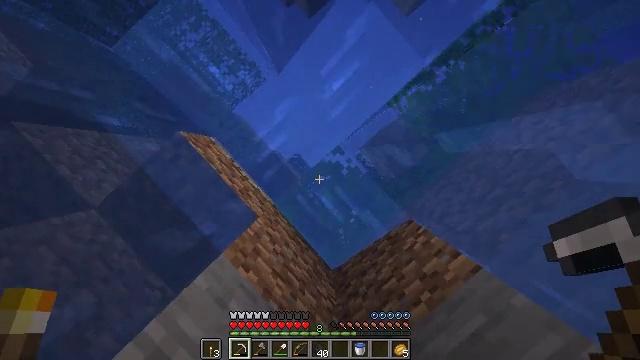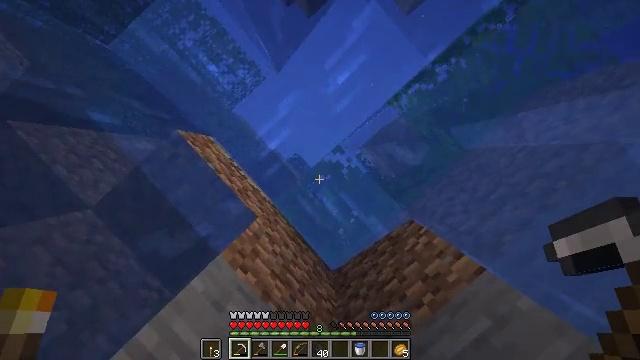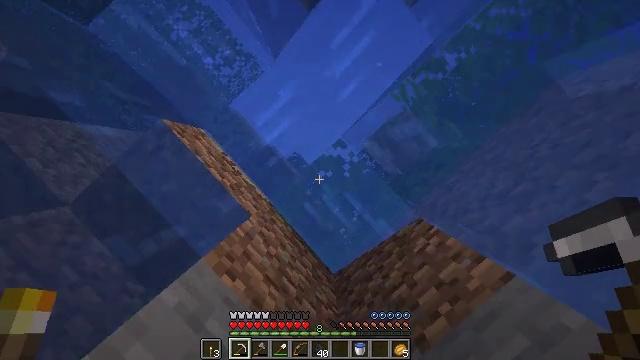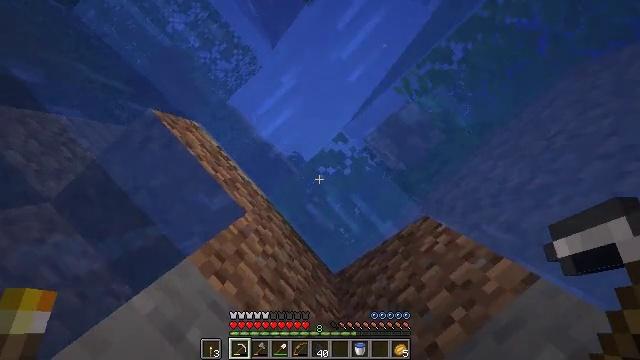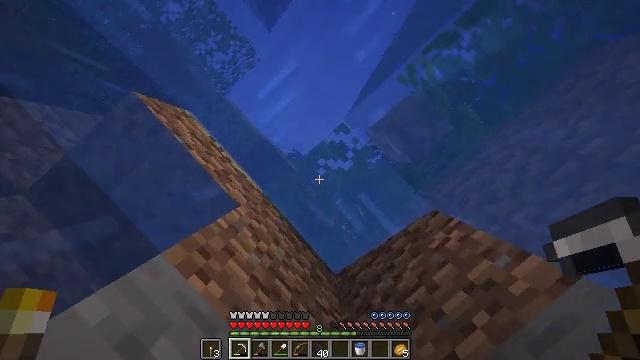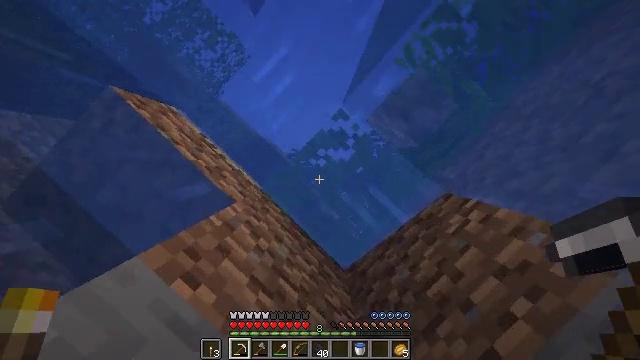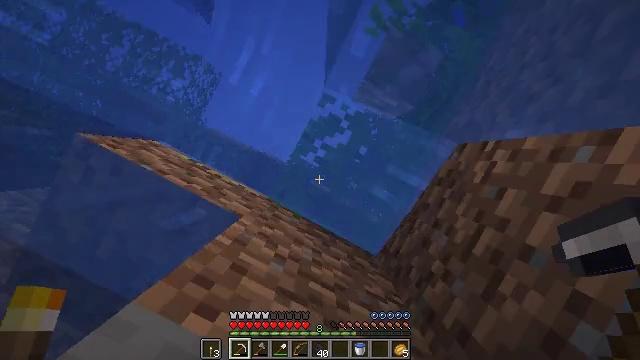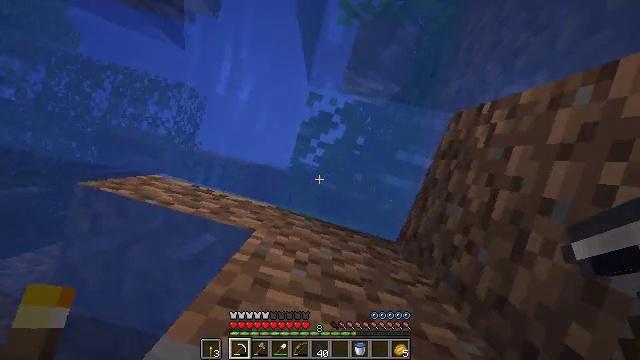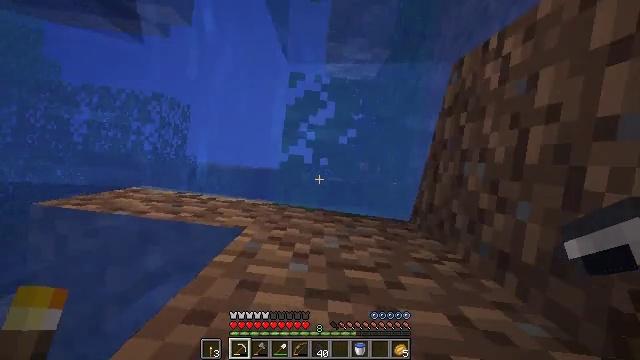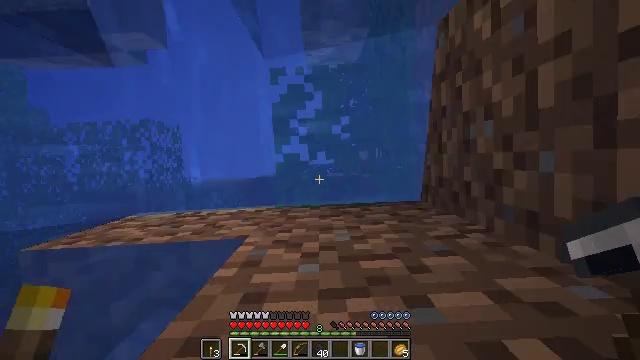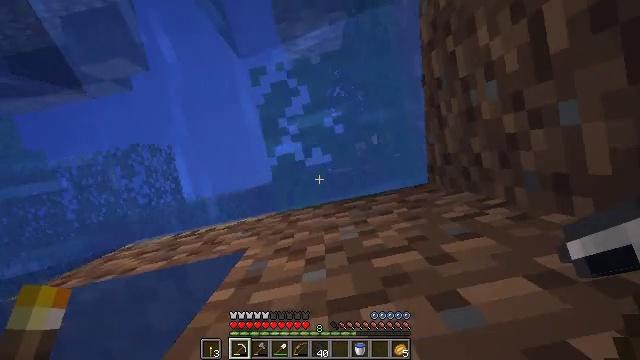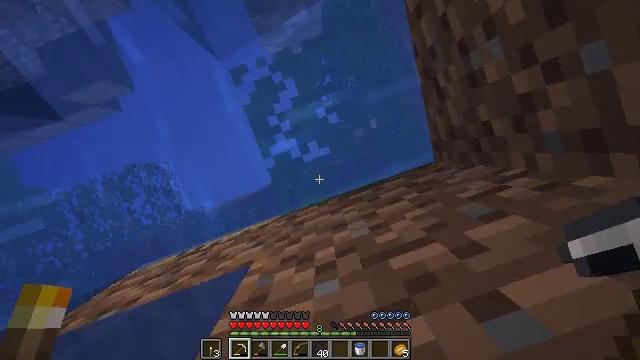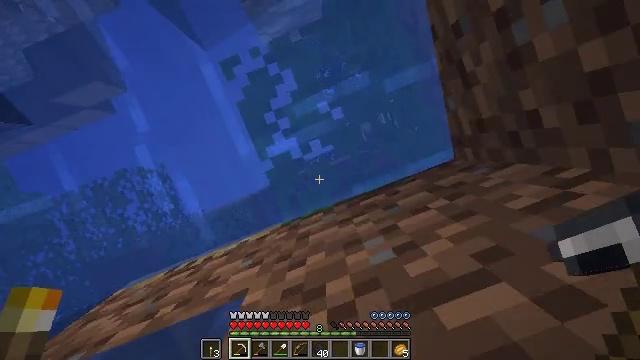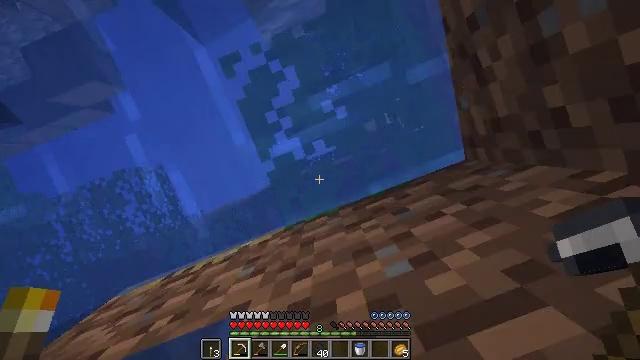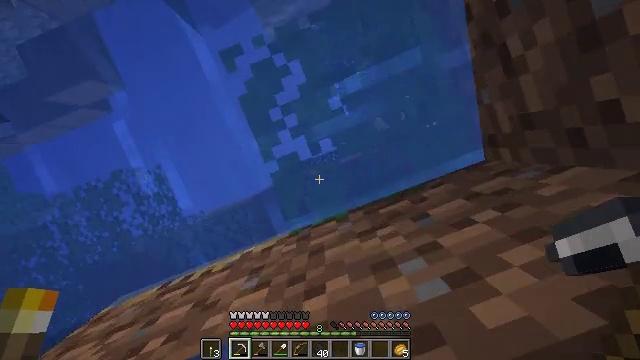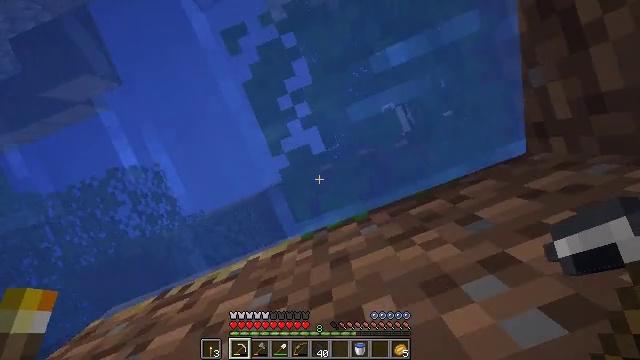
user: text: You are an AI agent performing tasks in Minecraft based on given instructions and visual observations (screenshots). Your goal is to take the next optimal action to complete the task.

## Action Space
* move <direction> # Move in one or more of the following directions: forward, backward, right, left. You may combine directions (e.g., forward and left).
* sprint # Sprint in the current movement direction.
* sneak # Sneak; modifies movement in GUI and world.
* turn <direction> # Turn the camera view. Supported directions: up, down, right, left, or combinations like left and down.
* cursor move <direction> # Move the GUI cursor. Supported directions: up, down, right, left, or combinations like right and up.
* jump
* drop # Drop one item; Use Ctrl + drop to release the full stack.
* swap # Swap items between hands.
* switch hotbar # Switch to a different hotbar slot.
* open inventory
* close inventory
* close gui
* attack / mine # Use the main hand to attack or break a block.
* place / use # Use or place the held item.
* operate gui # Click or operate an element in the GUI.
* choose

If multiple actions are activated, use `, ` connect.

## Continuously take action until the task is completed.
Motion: motion action
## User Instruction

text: Gather oak leaves by attacking.
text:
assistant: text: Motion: move forward, jump
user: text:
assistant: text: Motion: move forward, jump
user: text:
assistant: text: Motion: move forward, jump
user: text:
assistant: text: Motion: move forward, jump
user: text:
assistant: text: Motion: move forward, turn left, jump
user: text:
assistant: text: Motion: move forward, turn left, jump
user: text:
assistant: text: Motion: move forward, turn left, jump
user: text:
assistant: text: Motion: move forward, turn left, jump
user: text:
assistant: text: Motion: turn left, jump
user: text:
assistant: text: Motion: turn left, jump
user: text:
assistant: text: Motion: move left, turn left and down, jump
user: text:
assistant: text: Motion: move left, turn left, jump
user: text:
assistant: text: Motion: move left, jump
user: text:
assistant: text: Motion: move forward and move left, jump
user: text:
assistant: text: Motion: move forward and move left, jump
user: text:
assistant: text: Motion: move forward and move left, jump
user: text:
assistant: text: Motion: move forward and move left, turn right, jump
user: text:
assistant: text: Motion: move forward and move left, turn right, jump
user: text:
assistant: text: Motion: move forward and move left, turn right, jump
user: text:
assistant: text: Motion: move forward and move left, turn right and down, jump
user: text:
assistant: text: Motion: move forward and move left, turn right and down, jump
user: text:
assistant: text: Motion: move forward, turn right and down, jump
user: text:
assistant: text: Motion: move forward, turn right and down, jump
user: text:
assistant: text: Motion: move forward, turn down, jump
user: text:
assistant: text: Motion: move forward, jump
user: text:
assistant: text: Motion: move forward, jump
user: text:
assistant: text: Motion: move forward, turn right and down, jump
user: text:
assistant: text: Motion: move forward, turn right and down, jump
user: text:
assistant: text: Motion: move forward, turn right and down, jump
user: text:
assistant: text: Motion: move forward, turn right and down, jump